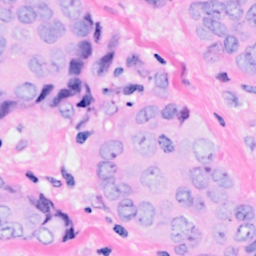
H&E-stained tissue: Breast